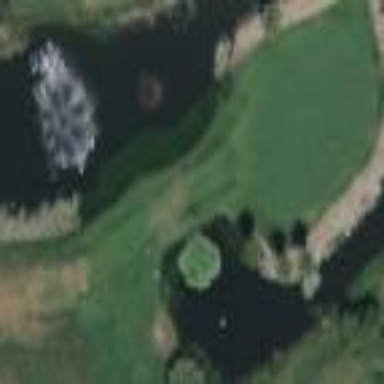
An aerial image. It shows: Scenic golf fairway.